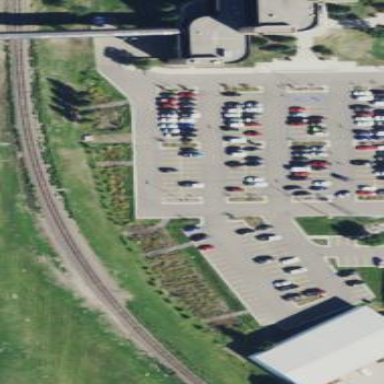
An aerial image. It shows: Parking area.